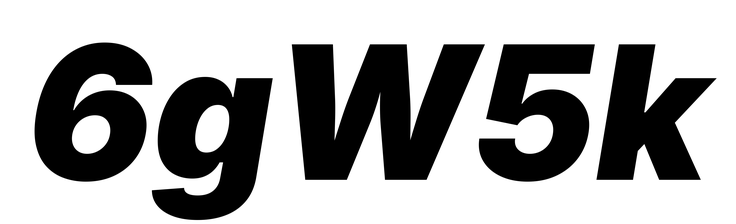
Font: Inter-Italic_Black_Italic